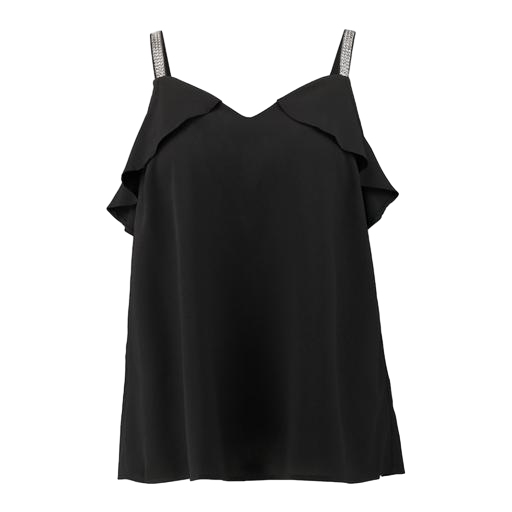
black cold shoulder cami top, black limited edition ring detail cami, black cara cami blouse, white background